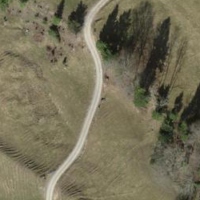
EUNIS habitat code: 23
Species observed at this site:
Ilex aquifolium